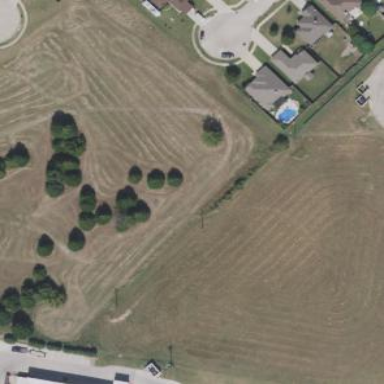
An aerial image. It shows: Grassy plot designated for zoning purposes.